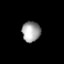
Tissue: lung
Cell type: Fibroblasts
Senescence score: 0.5687
Nuclear area (px): 372
Mean DAPI intensity: 159.562